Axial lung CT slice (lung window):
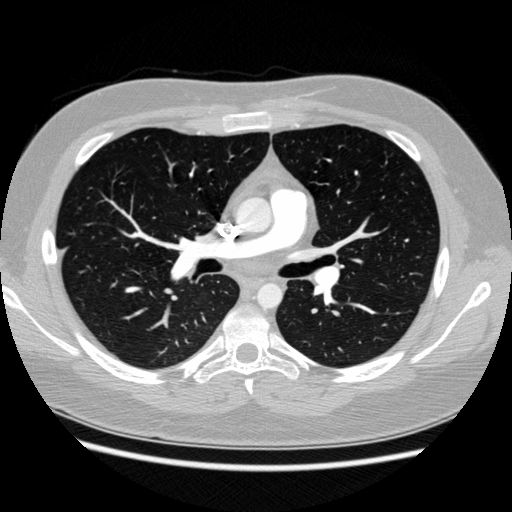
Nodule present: no